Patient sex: M
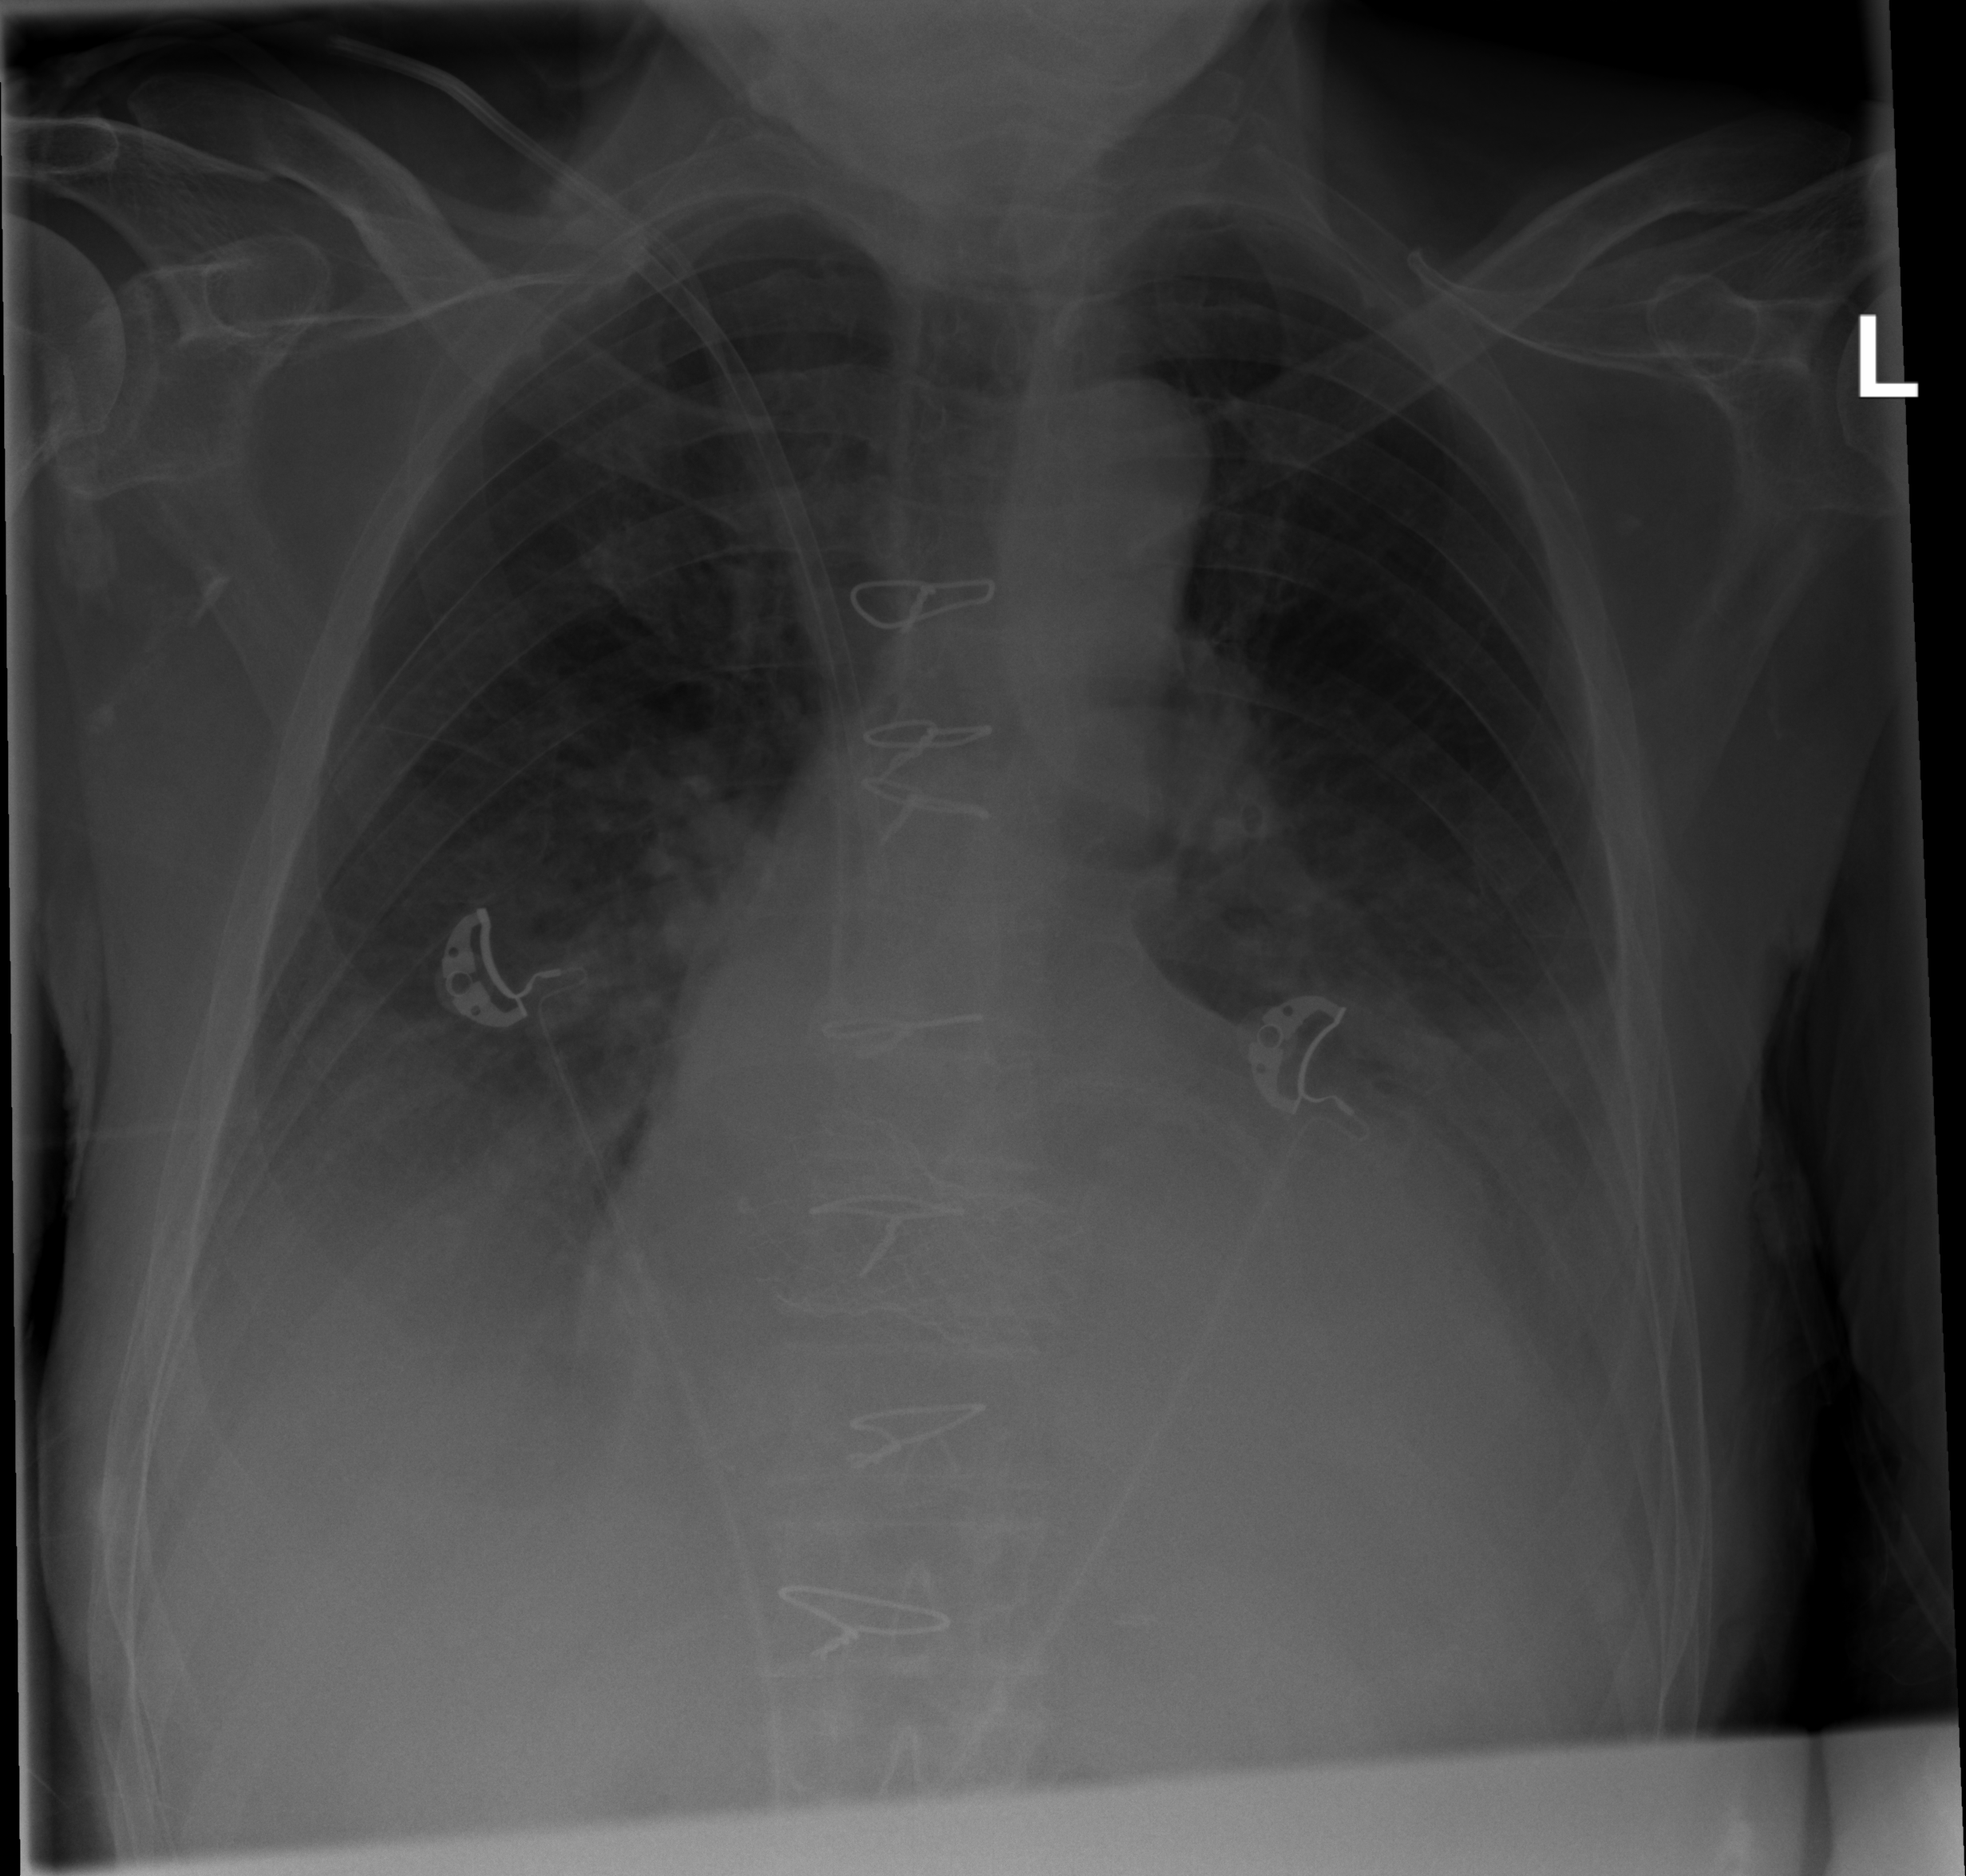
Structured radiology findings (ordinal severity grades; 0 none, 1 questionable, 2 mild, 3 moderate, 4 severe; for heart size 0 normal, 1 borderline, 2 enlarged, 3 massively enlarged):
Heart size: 1
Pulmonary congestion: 0
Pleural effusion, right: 3
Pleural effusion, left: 3
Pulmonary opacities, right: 2
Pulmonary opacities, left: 2
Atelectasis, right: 2
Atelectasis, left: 2